Field crop: maize
Growth stage: 2
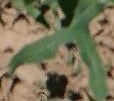
Species: maize